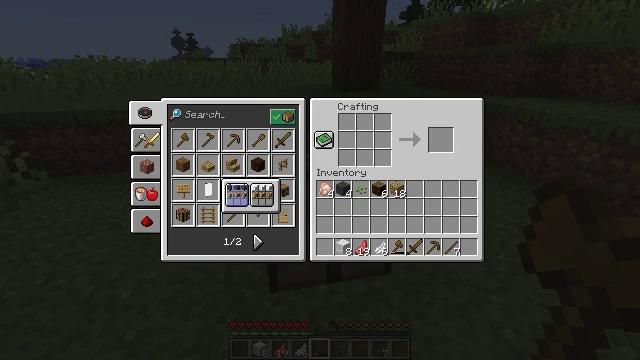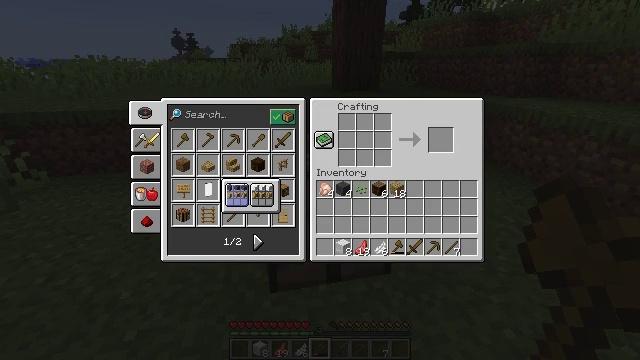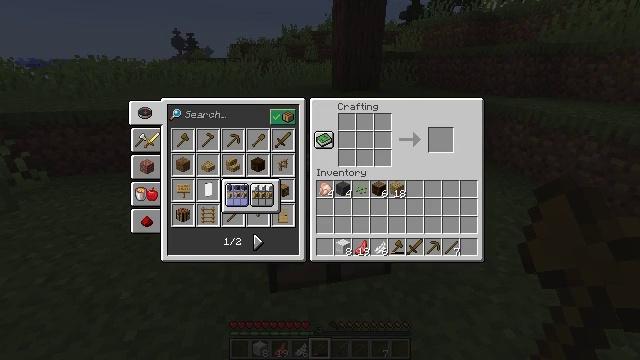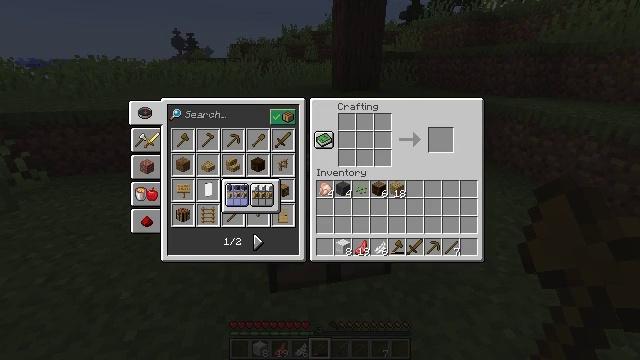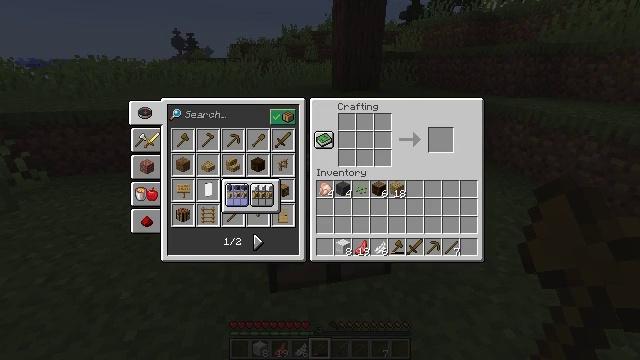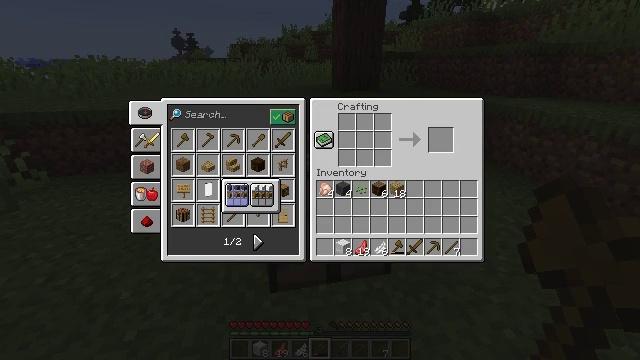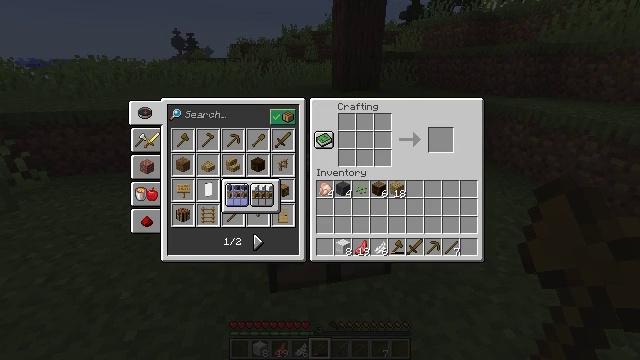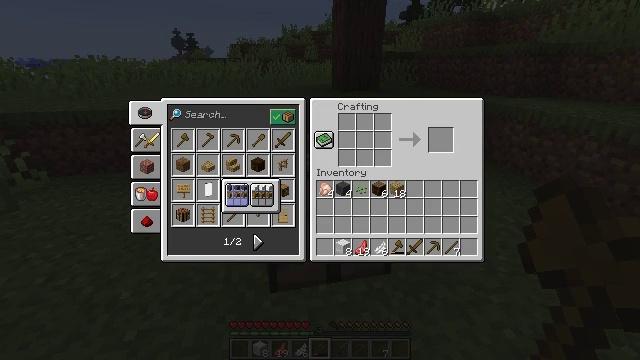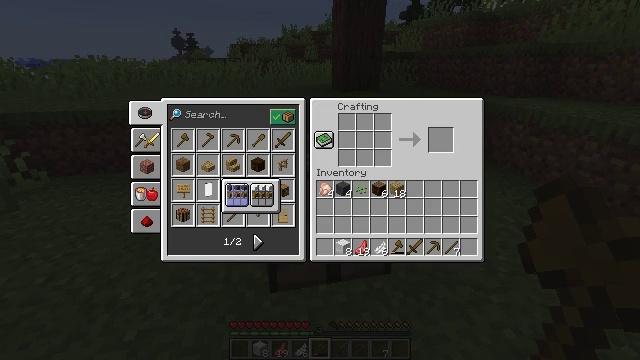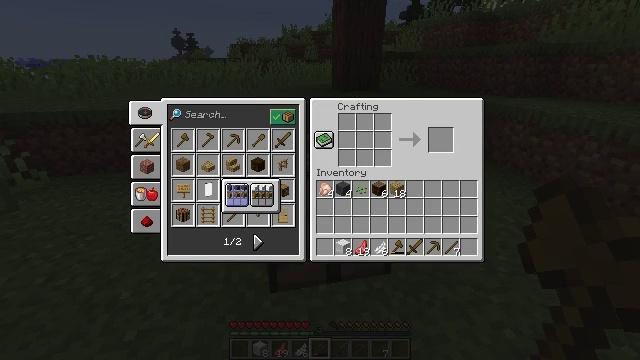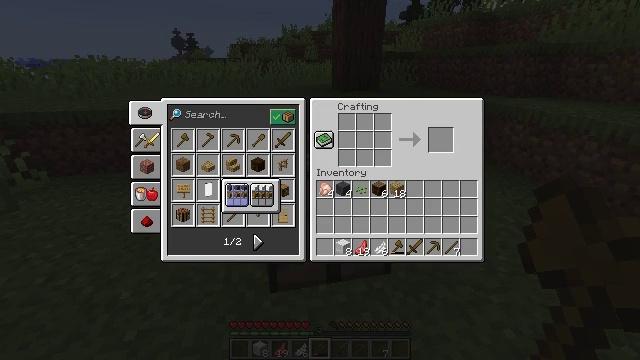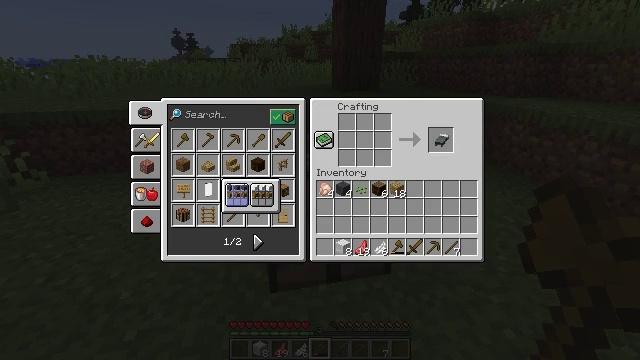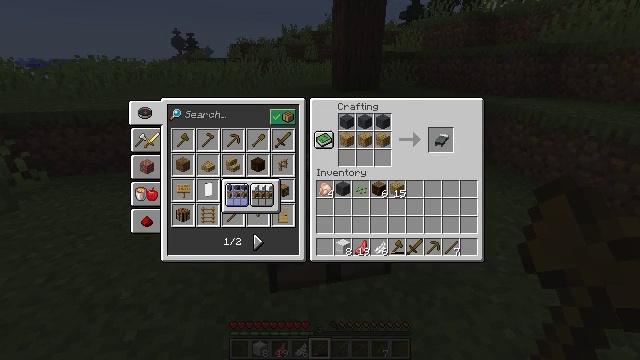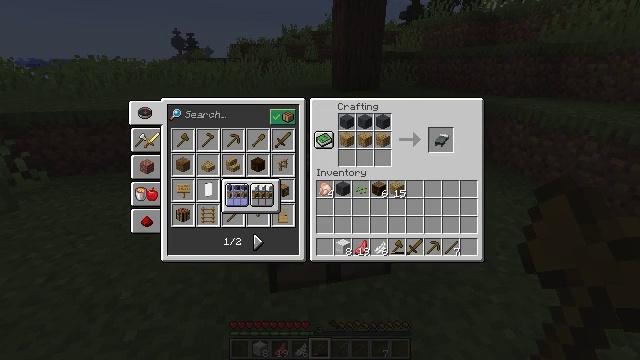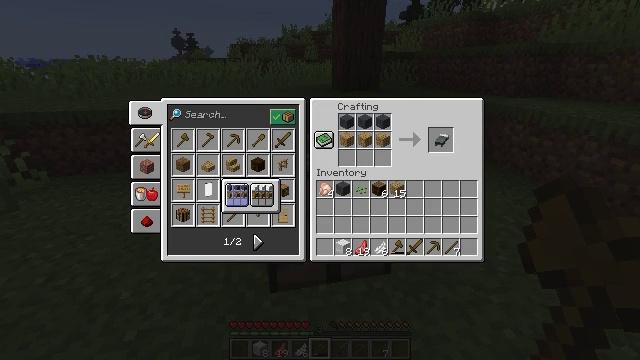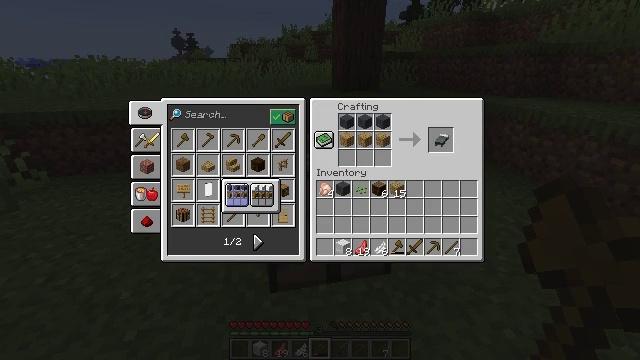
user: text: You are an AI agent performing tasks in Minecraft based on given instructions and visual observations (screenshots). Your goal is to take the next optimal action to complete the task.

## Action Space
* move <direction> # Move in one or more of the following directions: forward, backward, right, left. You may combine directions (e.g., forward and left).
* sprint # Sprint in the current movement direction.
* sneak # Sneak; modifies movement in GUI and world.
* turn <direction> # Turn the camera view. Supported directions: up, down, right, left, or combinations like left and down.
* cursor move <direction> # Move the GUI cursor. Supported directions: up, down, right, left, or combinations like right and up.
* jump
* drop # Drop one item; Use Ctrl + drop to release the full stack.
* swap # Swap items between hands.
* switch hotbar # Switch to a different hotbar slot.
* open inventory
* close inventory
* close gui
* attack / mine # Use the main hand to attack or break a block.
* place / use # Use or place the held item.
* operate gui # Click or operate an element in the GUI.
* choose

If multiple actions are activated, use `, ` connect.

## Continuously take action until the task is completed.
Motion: motion action
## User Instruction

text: Make a gray bed using the crafting table.
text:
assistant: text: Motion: no_op
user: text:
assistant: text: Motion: no_op
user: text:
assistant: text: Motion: sneak
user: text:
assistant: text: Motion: sneak
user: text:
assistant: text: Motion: sneak
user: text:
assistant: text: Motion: sneak, operate gui
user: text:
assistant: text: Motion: sneak, operate gui
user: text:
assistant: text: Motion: sneak, operate gui
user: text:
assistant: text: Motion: sneak
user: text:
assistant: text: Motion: sneak
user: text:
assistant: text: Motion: sneak
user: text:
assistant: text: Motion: sneak
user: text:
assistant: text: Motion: sneak
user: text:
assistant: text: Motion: sneak
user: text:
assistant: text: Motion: sneak
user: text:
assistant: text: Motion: sneak
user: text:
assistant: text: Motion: sneak
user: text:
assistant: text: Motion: sneak
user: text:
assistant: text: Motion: sneak, cursor move right
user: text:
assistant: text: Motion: sneak, cursor move right and up
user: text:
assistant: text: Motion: sneak, cursor move right and up
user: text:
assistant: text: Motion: sneak, cursor move right and up
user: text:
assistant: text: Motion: sneak
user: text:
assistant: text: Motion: sneak
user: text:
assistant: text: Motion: sneak
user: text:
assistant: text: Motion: sneak
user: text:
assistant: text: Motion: sneak
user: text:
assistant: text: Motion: sneak
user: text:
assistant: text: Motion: sneak
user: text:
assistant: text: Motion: sneak